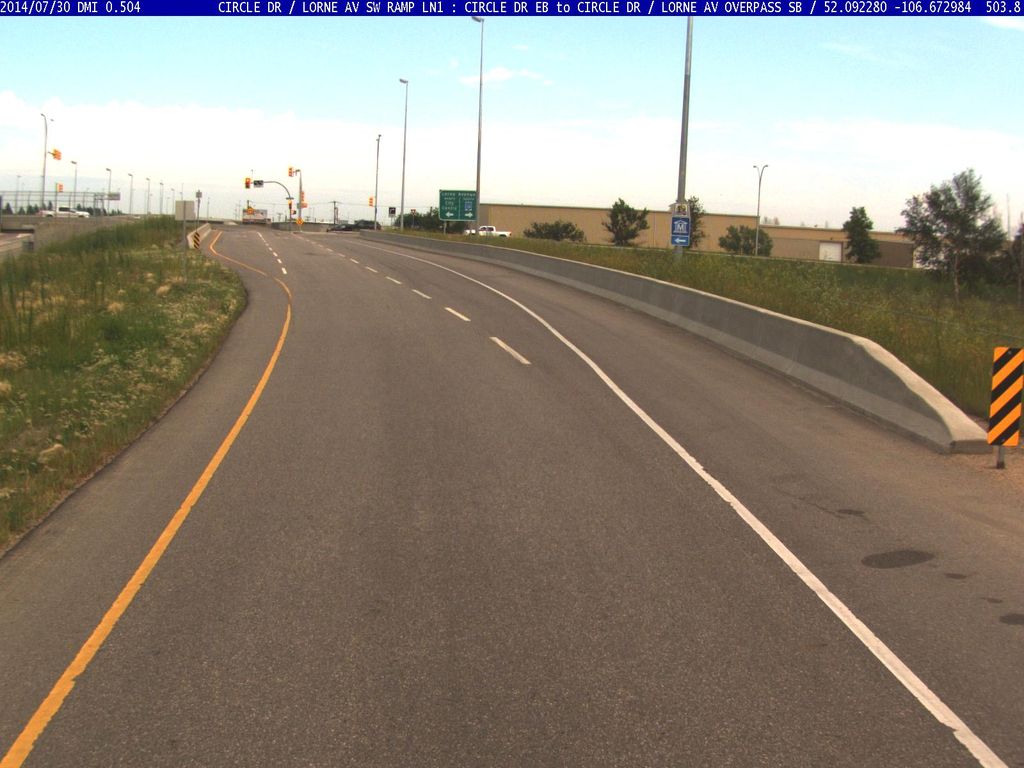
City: saskatoon